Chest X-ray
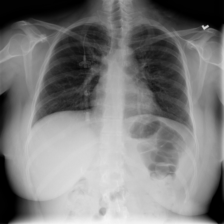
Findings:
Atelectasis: negative
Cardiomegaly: negative
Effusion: negative
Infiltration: negative
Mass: negative
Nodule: negative
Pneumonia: negative
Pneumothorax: negative
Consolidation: negative
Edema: negative
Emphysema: negative
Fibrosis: negative
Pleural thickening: negative
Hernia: negative